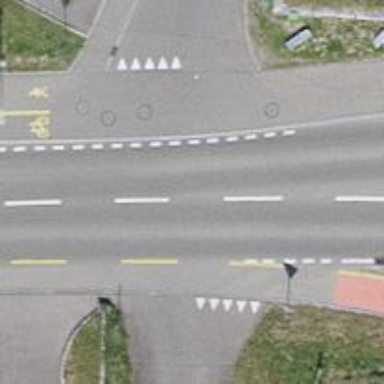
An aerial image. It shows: Primary highway with cycle lane on the left and cycle track on the right.